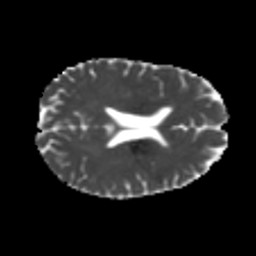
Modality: MD
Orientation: axial
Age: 21
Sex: female
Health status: healthy
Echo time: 0.074 s